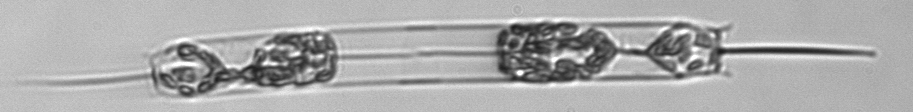
Label: Ditylum_brightwellii